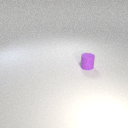
small purple rubber cylinder